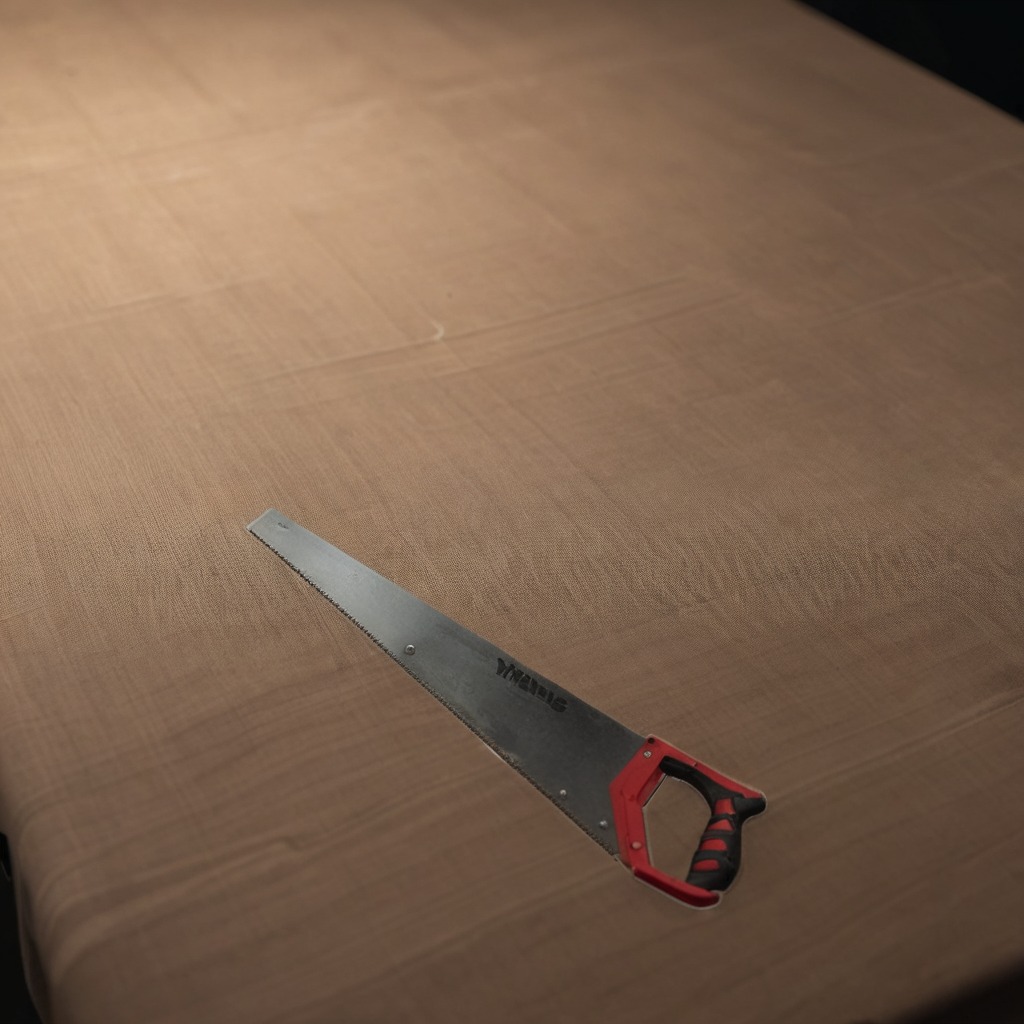
A metal saw is lying on the wooden table.